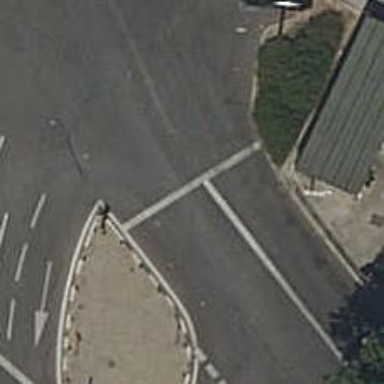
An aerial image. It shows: Road with traffic signals.